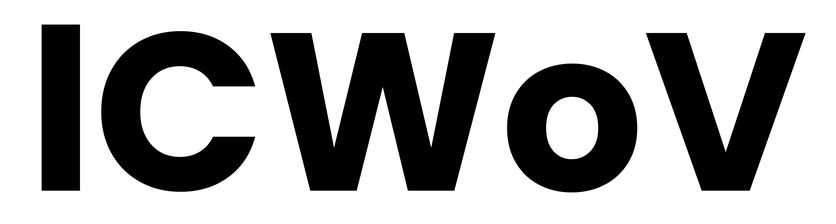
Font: Poppins-Bold